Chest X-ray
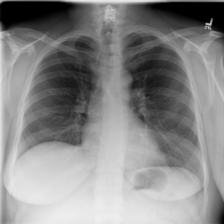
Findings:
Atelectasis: negative
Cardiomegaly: negative
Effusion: negative
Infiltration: negative
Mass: negative
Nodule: negative
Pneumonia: negative
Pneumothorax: negative
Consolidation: negative
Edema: negative
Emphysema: negative
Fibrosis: negative
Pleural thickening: negative
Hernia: negative